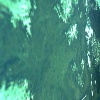
Label: land